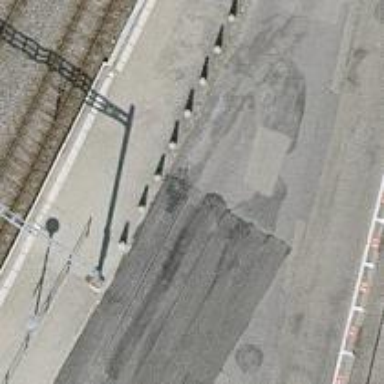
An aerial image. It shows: Bollard barrier.